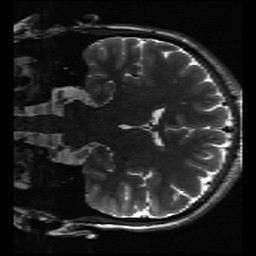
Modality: inplaneT2
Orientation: coronal